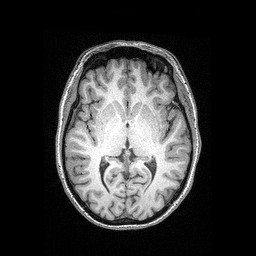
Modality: T1w
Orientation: coronal
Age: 22
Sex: female
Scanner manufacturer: siemens
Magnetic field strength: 3 T
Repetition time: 2.4 s
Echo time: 0.03 s